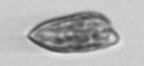
Label: Prorocentrum_dentatum